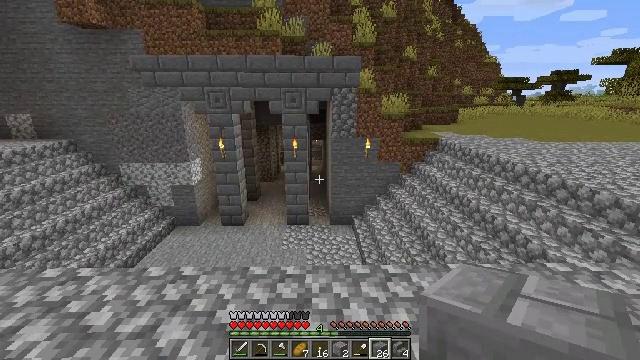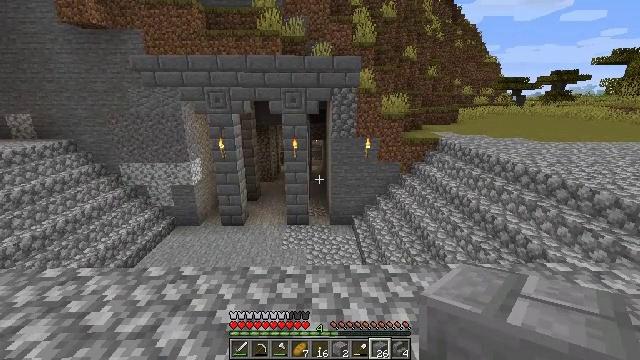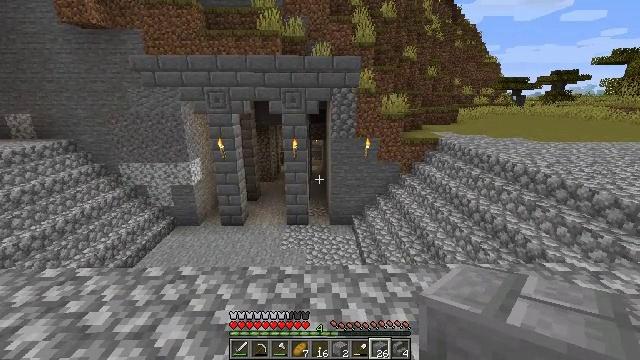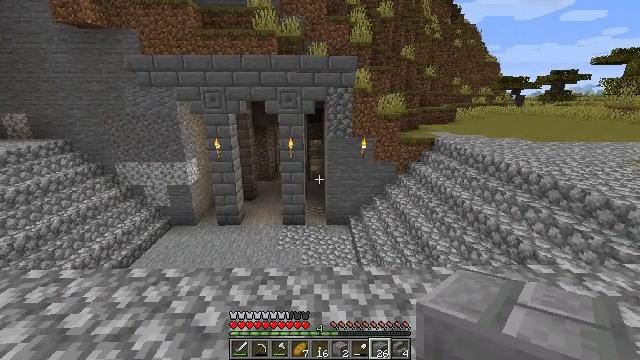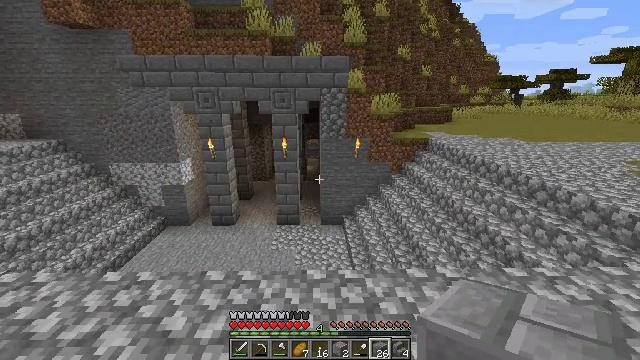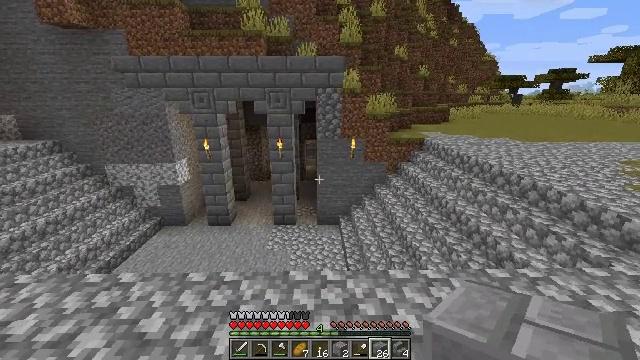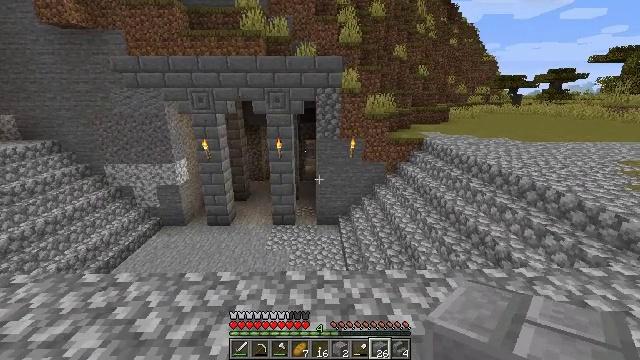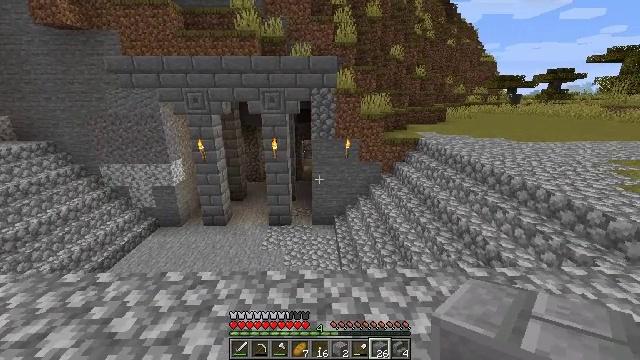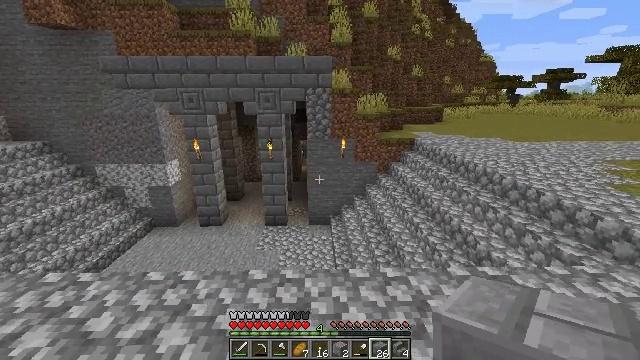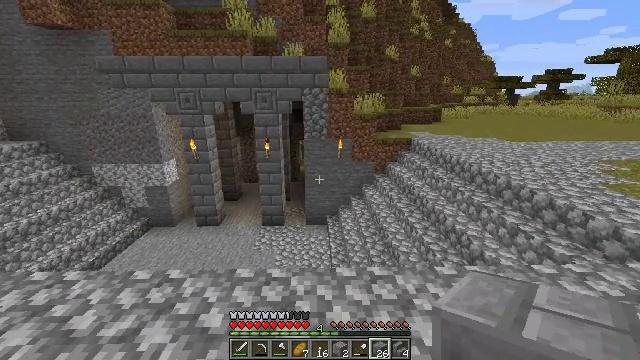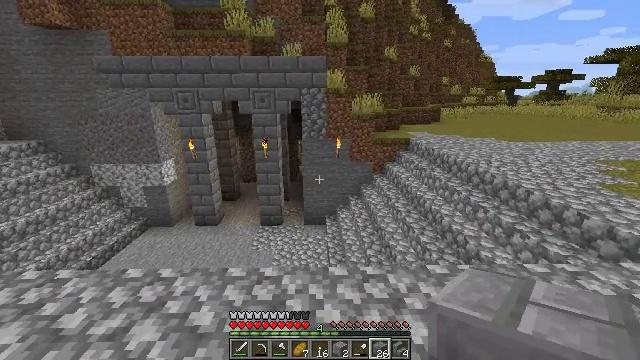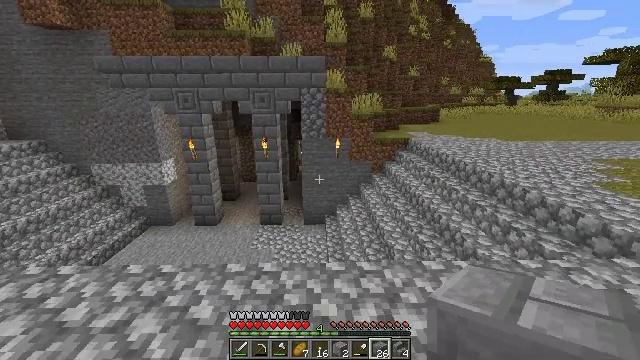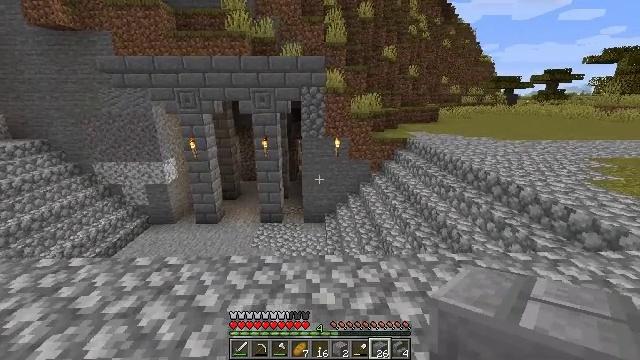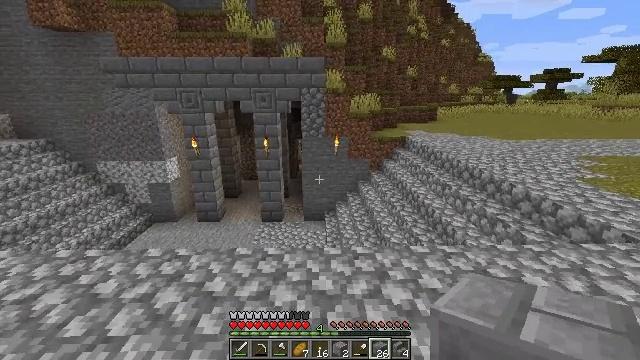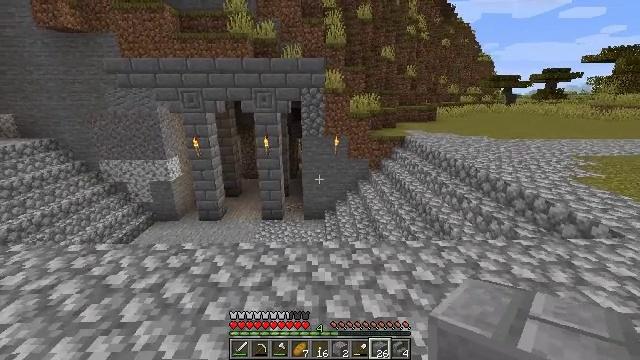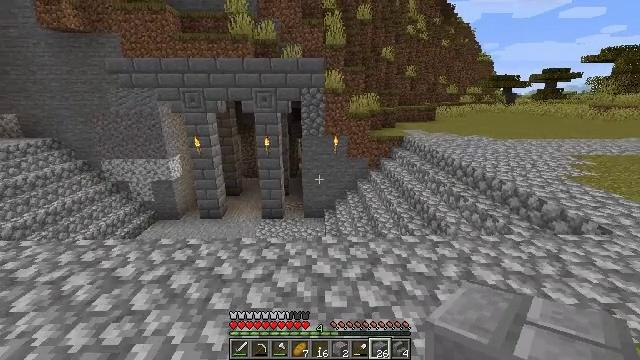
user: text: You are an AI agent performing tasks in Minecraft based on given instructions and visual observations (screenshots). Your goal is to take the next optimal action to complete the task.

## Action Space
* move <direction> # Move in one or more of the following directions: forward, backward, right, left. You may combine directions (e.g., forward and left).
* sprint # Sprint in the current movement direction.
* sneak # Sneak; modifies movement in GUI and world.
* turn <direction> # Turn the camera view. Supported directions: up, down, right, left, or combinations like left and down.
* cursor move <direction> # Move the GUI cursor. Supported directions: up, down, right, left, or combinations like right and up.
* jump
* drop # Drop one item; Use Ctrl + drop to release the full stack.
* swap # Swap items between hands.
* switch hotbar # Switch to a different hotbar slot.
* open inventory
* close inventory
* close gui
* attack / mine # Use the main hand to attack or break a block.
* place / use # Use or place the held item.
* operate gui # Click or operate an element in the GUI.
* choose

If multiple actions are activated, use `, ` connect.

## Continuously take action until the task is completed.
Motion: motion action
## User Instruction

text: Form polished granite from four granite.
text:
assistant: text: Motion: no_op
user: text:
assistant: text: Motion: move right
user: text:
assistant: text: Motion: move right
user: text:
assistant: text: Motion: move right
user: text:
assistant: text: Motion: move right
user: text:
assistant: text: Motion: move right
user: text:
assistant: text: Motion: move right
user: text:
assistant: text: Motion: no_op
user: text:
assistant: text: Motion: no_op
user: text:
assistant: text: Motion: no_op
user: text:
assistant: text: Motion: move back
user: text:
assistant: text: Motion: move back
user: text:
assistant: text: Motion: move back
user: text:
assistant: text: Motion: move back
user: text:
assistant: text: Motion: move back
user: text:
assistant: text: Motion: move back
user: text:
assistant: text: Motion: move back and move left
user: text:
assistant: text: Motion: move back and move left
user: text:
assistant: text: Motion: move back and move left
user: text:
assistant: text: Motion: move left
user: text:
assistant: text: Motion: move left
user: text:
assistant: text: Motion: move left
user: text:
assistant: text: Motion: move left
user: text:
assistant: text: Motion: move left
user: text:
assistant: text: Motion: move left
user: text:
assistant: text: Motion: move left
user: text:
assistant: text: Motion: move back and move left
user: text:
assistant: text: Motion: move back
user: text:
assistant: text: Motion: move back
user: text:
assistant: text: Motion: move back